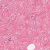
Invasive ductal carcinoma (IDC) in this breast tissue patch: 0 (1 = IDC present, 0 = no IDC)